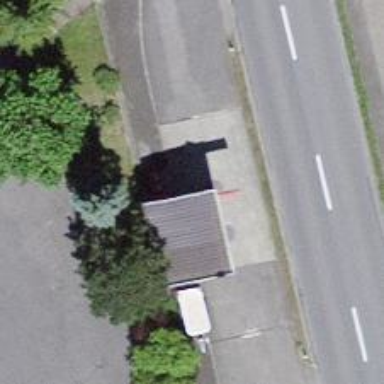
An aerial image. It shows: Fuel station.